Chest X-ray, PA view. Patient: 67 years old, sex M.
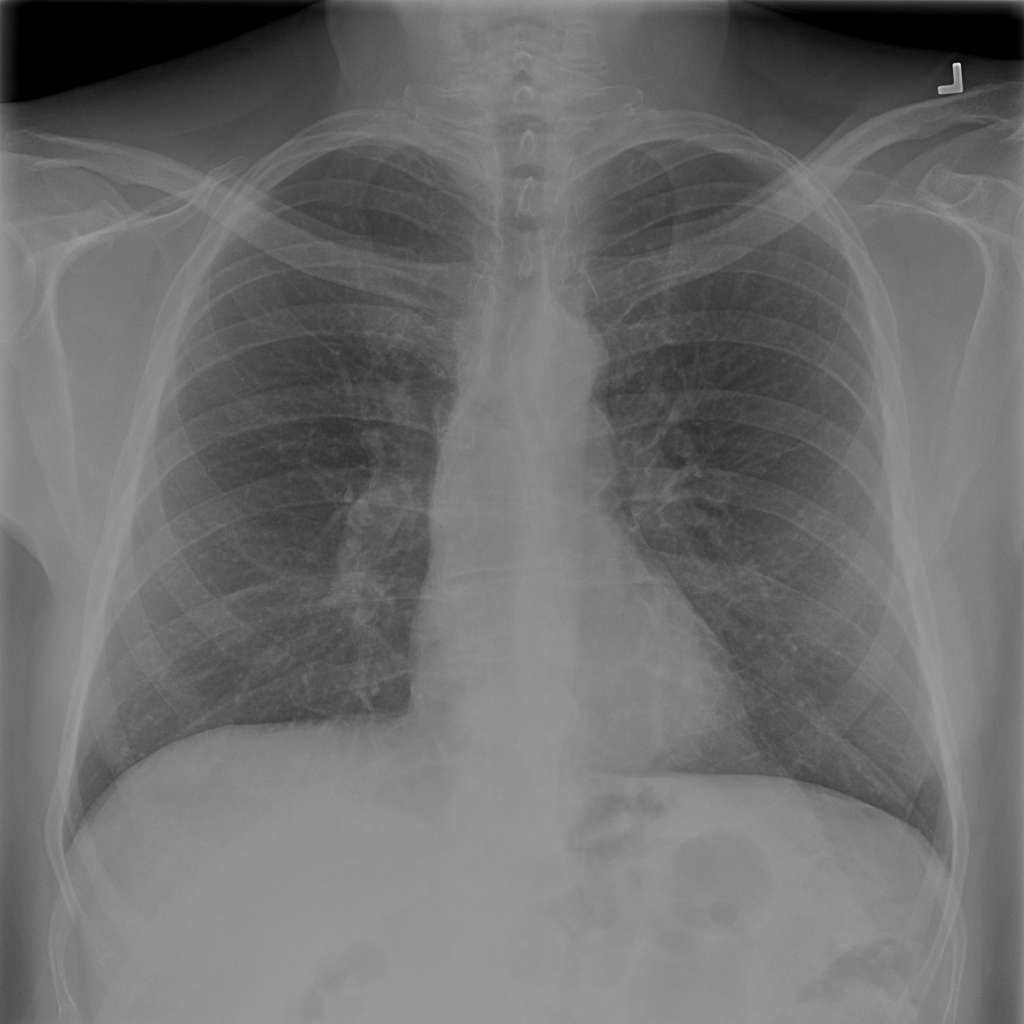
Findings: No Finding